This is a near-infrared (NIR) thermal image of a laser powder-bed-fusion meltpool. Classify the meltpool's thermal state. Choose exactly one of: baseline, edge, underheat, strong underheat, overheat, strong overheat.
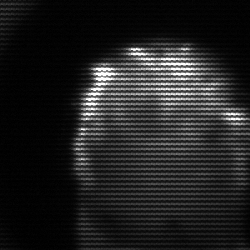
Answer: baseline